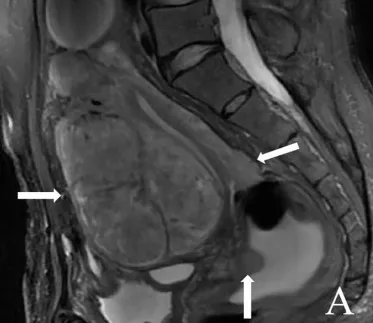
A 46-year-old patient with diffuse uterine leiomyomatosis (DUL) with peritoneal disseminated leiomyoma (DPL). (A-D) A large mass was observed in the anterior wall of the uterus. In addition, multiple masses were also observed in the posterior wall of the uterus and the abdominal and pelvic cavities beside the peritoneum (arrow). The masses above the myometrium and beside the peritoneum showed low signal intensity on sagittal T2WI, mild signal intensity on sagittal T1WI, and greater signal intensity on DWI. T2WI, T2-weighted imaging; T1WI, T1-weighted imaging; DWI, diffusion-weighted imaging.
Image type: radiology (mri)